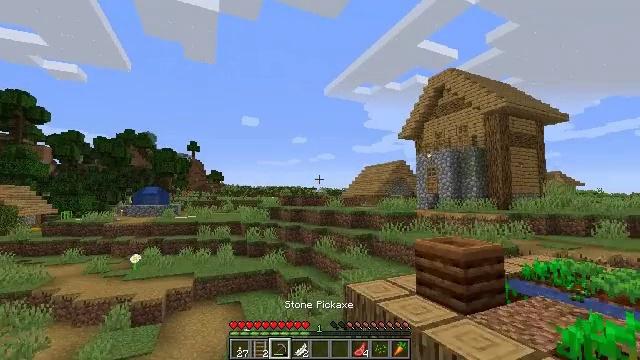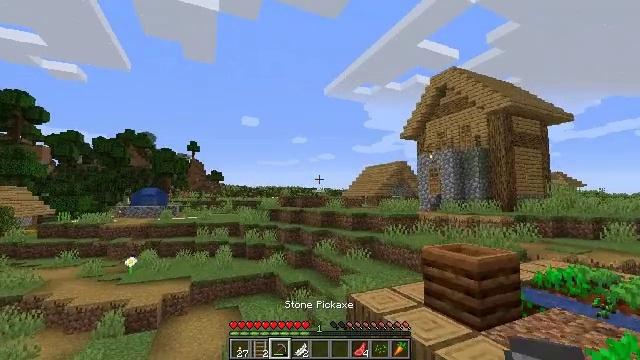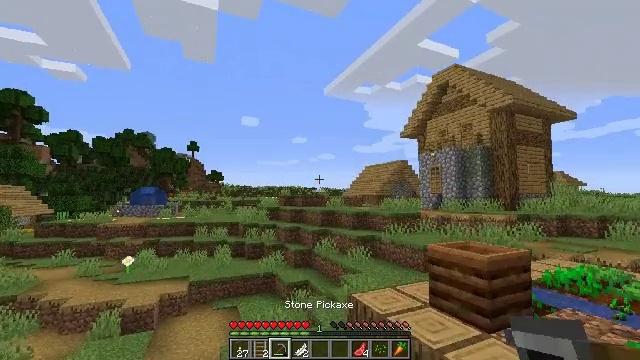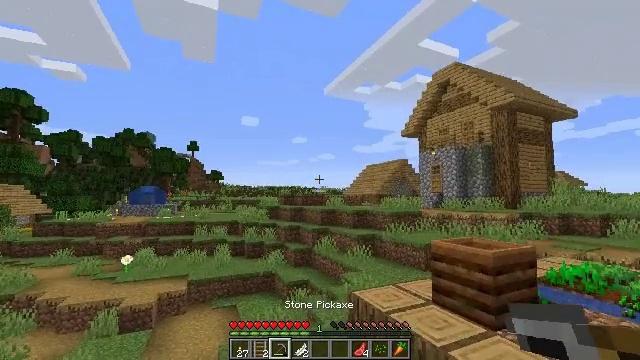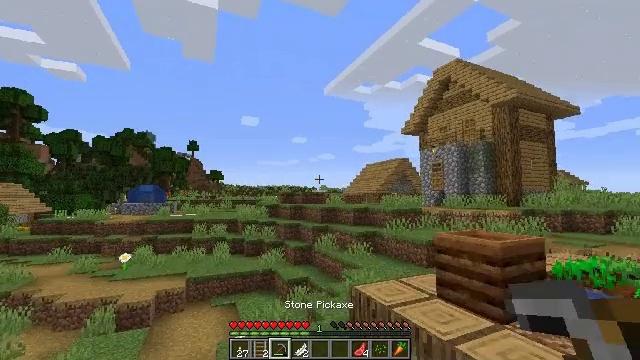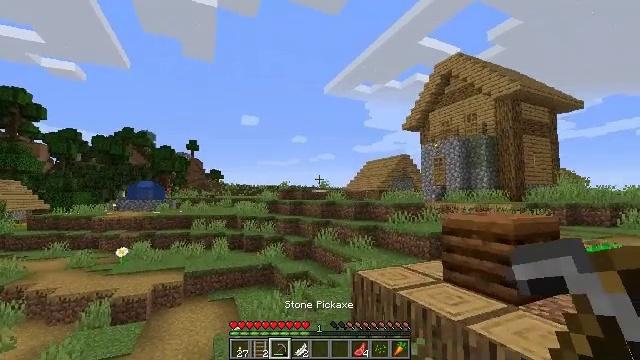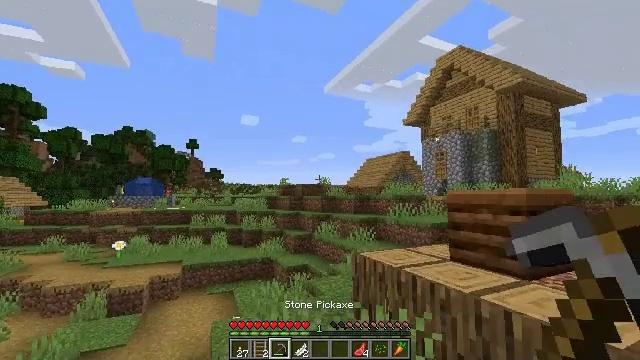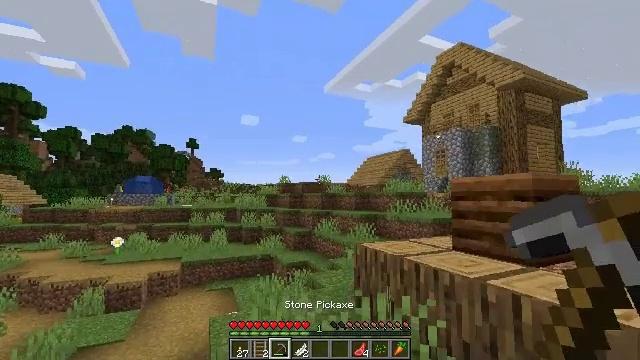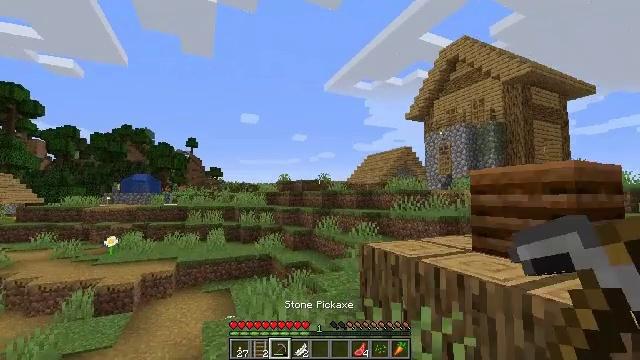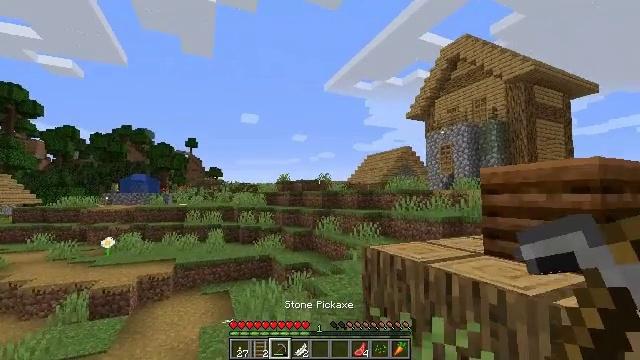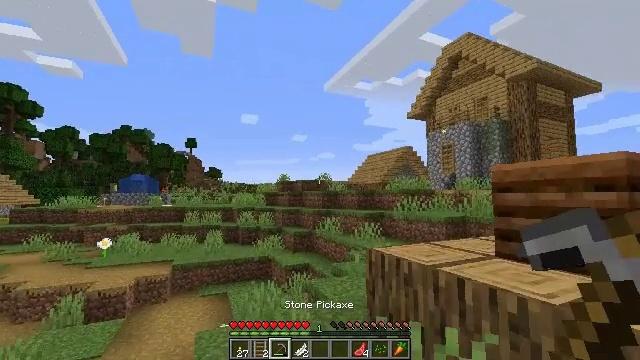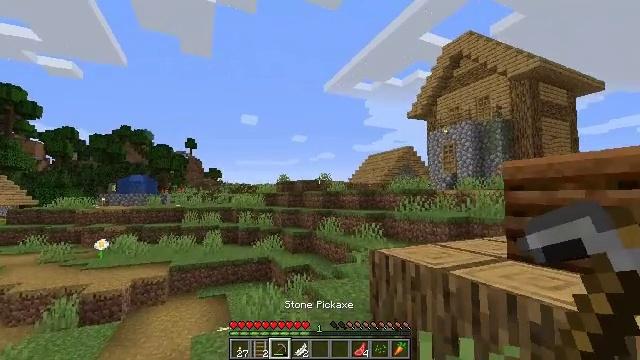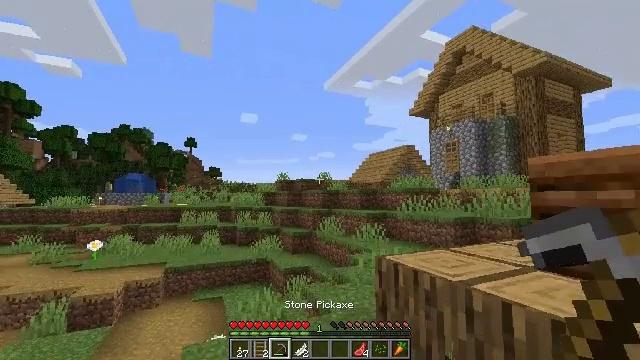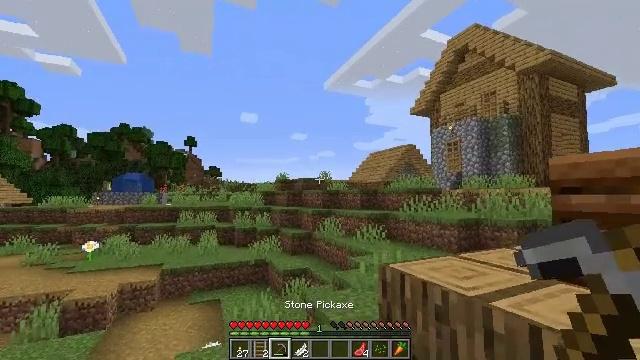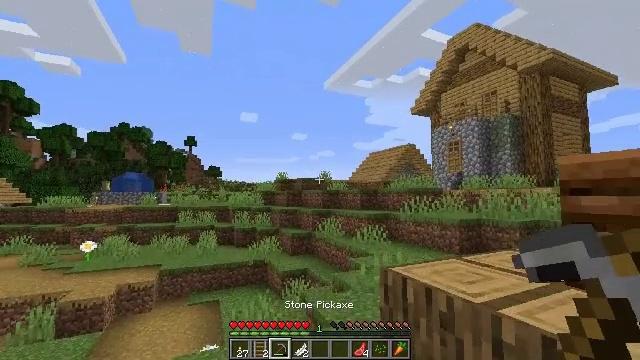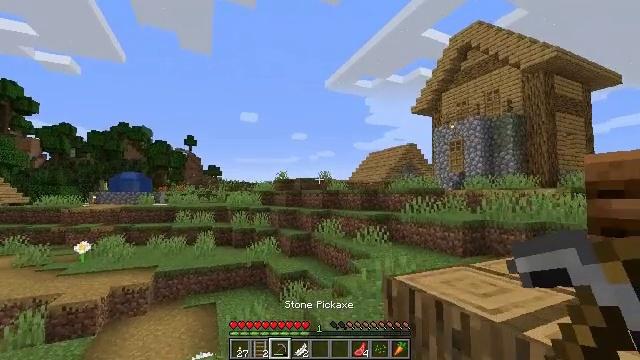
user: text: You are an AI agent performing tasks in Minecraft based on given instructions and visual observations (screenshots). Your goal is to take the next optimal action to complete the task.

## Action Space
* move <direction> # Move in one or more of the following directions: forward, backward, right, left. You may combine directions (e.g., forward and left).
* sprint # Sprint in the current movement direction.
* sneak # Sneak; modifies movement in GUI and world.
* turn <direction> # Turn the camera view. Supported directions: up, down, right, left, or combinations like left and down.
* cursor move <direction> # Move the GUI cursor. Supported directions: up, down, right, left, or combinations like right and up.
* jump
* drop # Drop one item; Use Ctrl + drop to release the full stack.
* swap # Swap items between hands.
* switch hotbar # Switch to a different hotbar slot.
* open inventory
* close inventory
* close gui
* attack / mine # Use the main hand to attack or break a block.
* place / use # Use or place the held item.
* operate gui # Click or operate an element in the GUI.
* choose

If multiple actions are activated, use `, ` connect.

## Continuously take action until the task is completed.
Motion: motion action
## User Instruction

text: Dig the grass path to transform it.
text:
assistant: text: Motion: move forward
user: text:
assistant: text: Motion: move forward
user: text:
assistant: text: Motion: move forward
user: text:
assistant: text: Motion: move forward
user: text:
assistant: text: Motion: move forward
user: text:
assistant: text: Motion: move forward
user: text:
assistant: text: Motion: move forward
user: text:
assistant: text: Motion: move forward
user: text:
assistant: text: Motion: move forward
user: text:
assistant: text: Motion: move forward
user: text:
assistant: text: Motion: move forward
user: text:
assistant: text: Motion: move forward
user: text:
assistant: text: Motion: move forward
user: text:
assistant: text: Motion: move forward
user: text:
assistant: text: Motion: move forward
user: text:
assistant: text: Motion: move forward
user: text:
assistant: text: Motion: move forward
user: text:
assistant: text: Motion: move forward
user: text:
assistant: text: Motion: move forward
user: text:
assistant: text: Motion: move forward
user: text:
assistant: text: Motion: move forward
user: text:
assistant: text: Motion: move forward
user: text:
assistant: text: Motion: move forward
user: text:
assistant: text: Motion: move forward
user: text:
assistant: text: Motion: move forward
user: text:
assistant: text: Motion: move forward
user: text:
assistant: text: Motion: move forward
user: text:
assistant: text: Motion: no_op
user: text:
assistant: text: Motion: no_op
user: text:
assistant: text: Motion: no_op